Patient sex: F
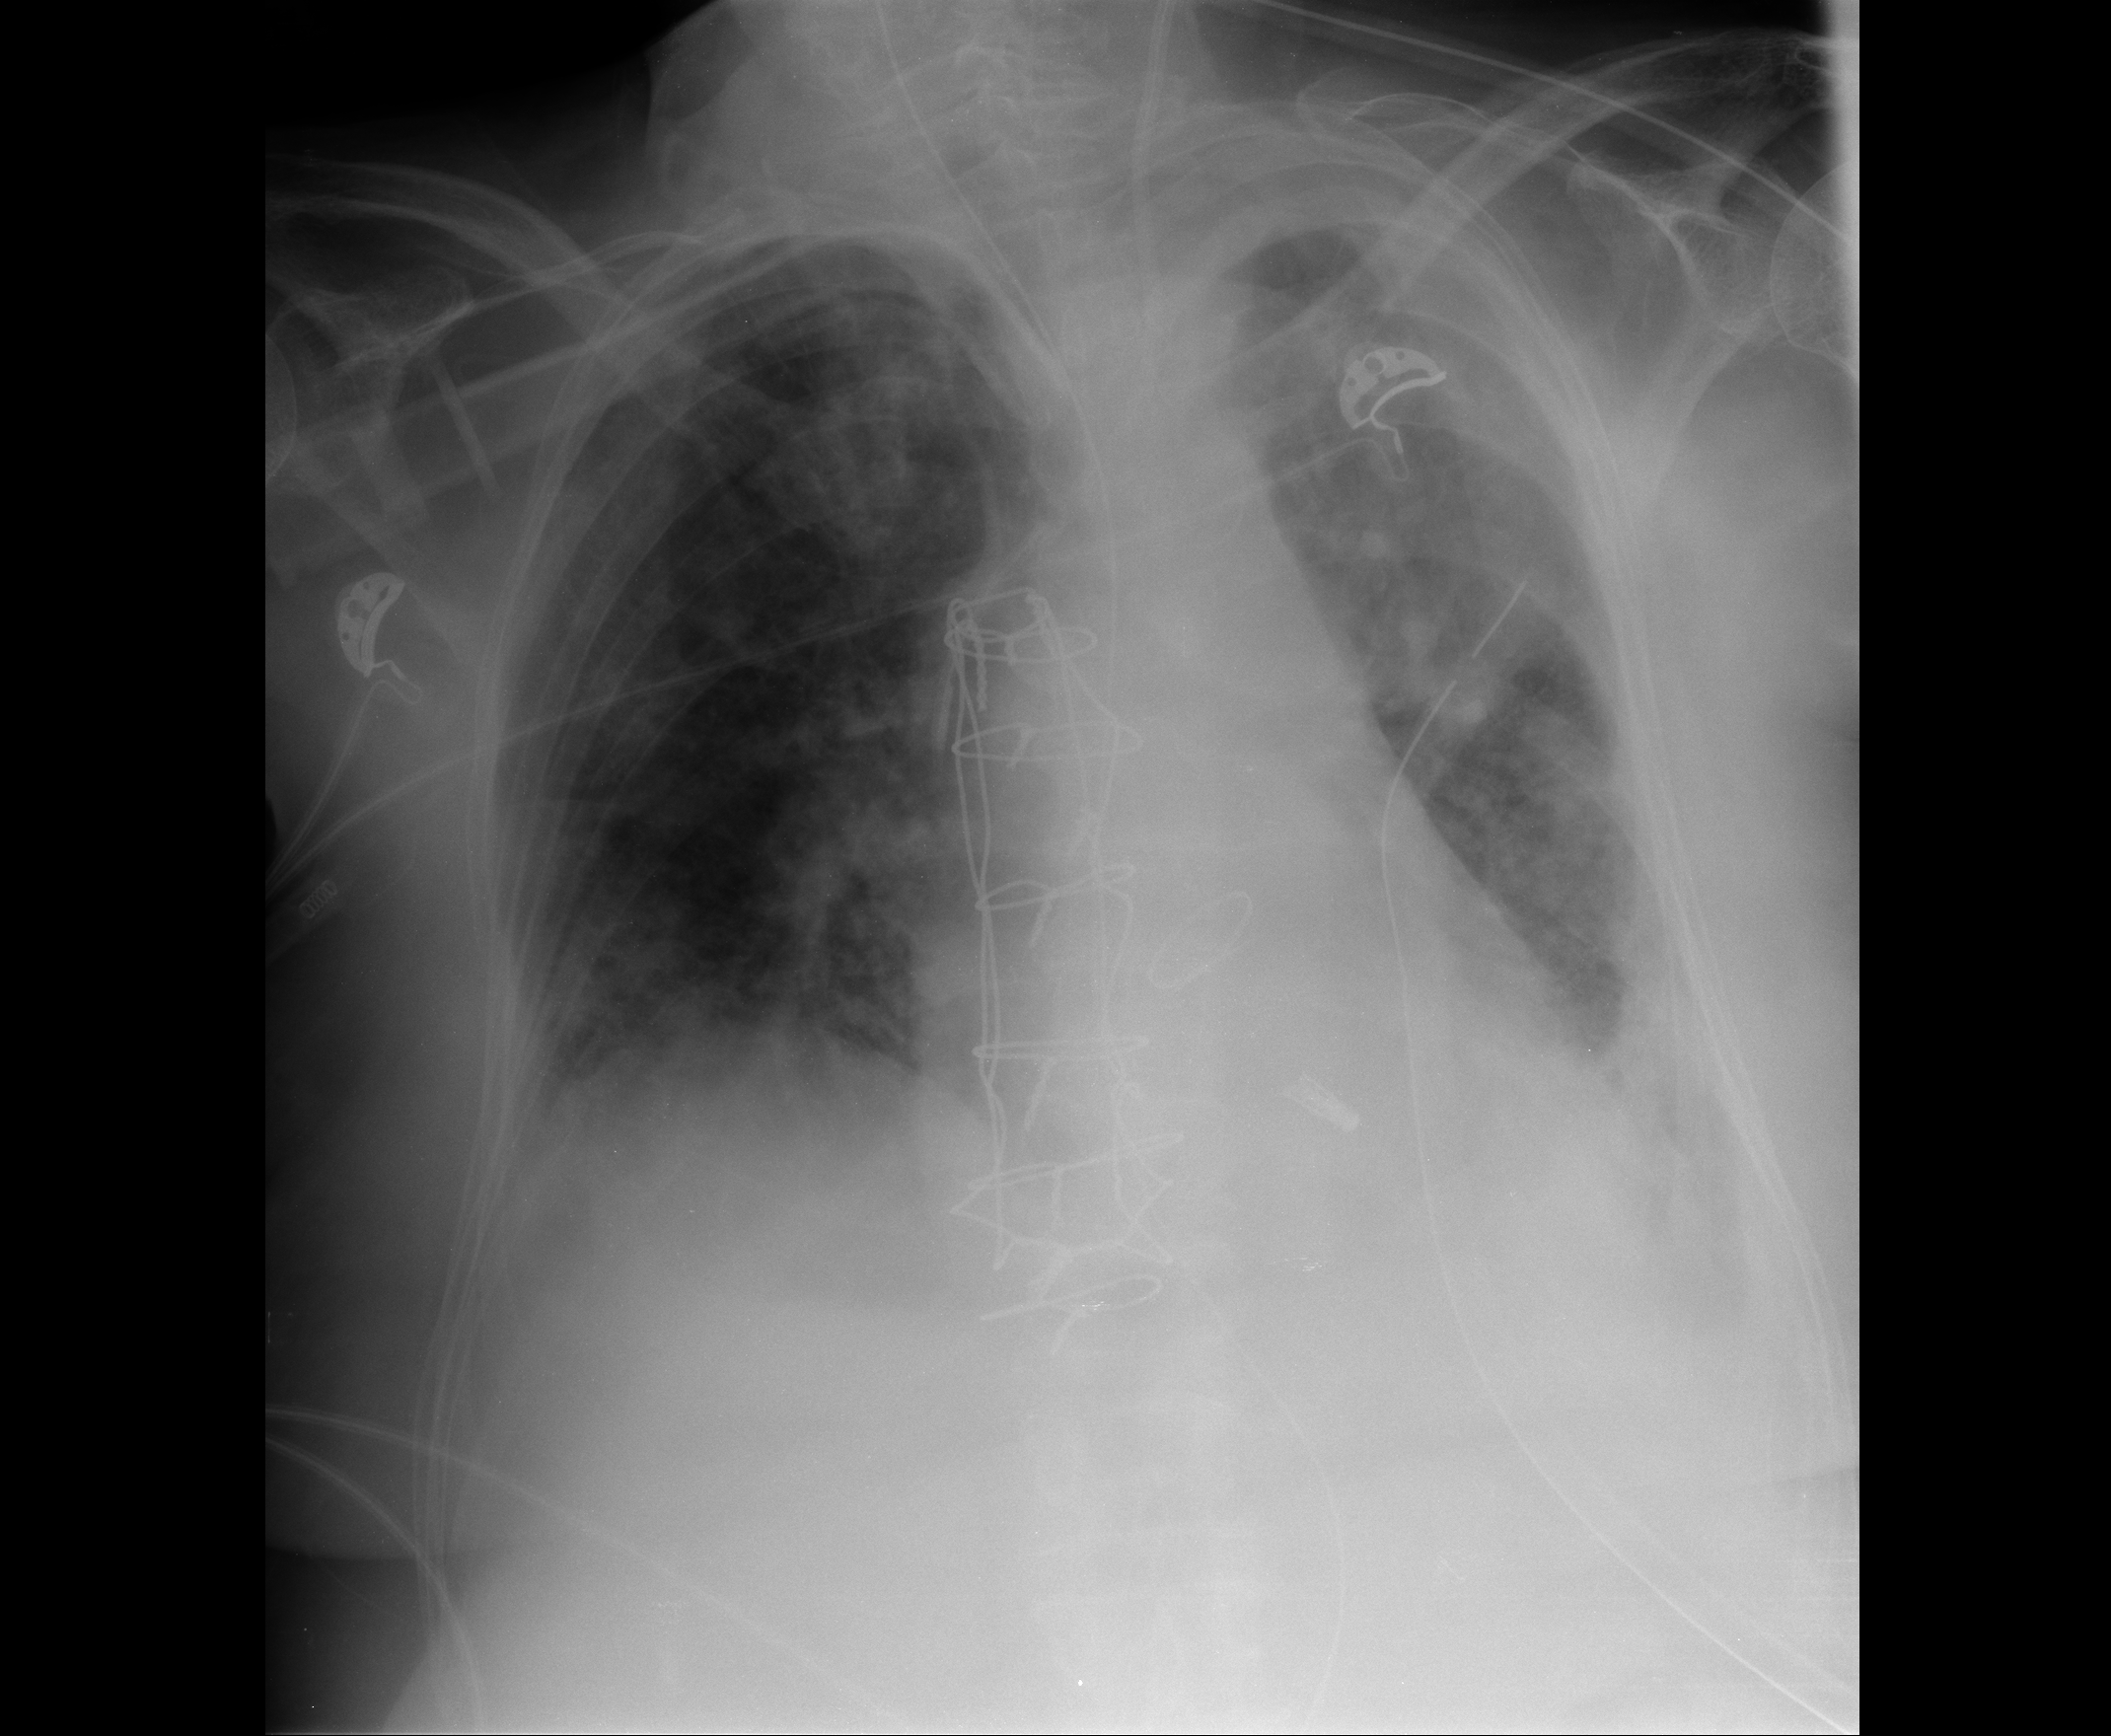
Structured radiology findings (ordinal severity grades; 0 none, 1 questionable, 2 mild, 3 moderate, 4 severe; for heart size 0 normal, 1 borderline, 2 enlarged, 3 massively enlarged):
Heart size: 0
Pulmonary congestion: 2
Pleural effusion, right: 2
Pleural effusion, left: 2
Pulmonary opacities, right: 3
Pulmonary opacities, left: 3
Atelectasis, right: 2
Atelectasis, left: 2